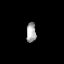
Tissue: prostate
Cell type: T cells
Senescence score: 0.3415
Nuclear area (px): 188
Mean DAPI intensity: 165.734